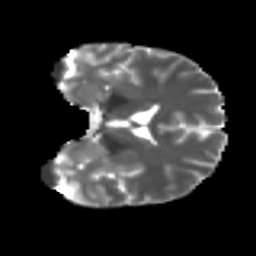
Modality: T2w
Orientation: coronal
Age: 32
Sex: male
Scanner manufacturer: ge
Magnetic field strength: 3 T
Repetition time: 7.8 s
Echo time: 0.0606 s